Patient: sex F, age 59
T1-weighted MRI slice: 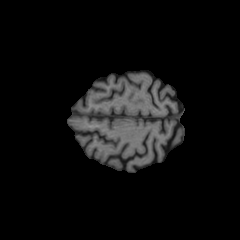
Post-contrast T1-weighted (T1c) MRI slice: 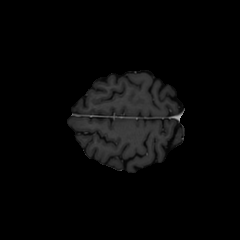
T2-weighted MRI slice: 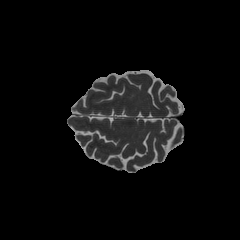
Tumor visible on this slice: no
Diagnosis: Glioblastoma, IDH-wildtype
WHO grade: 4